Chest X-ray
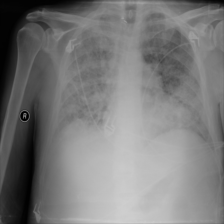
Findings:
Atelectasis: negative
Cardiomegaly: negative
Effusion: negative
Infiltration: negative
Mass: negative
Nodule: negative
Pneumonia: negative
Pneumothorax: negative
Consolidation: negative
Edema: negative
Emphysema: negative
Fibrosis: negative
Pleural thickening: negative
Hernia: negative